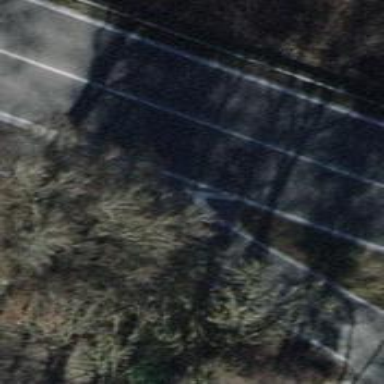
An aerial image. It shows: Asphalt trunk link road.